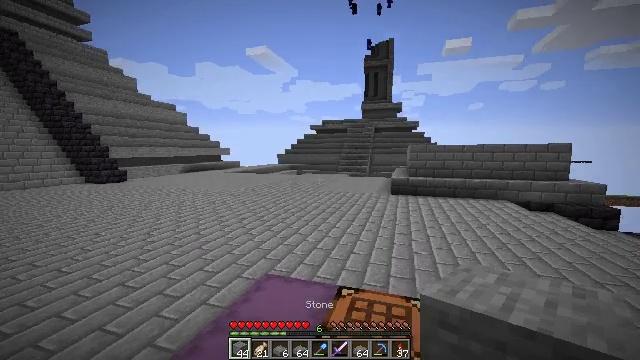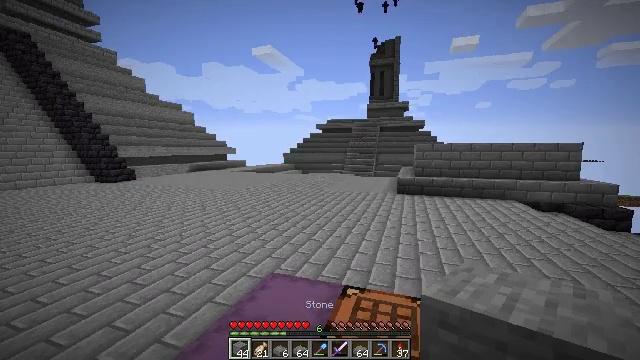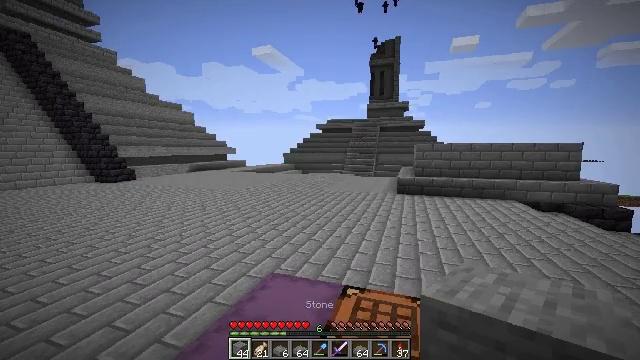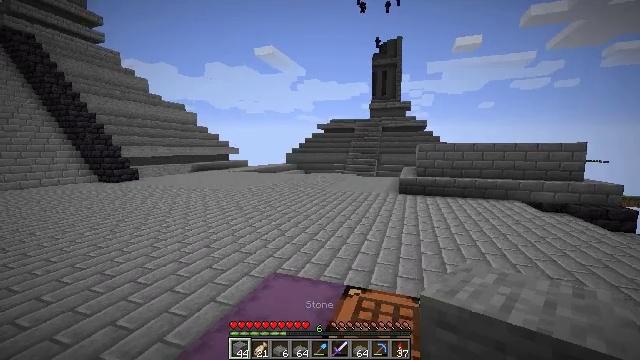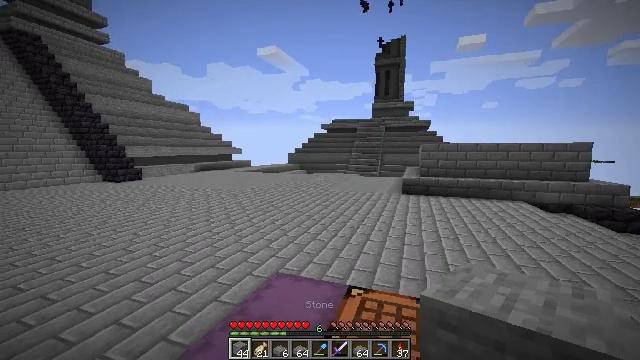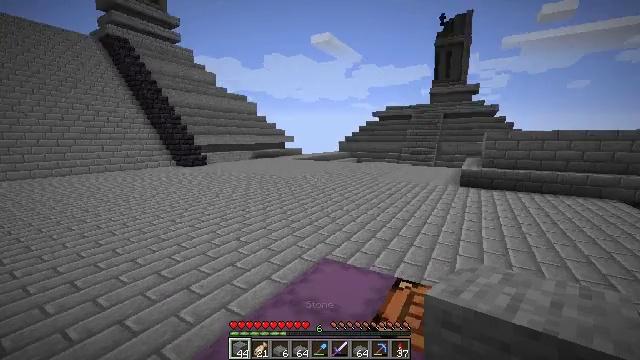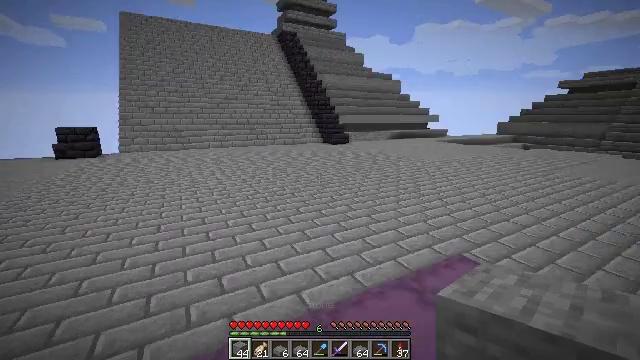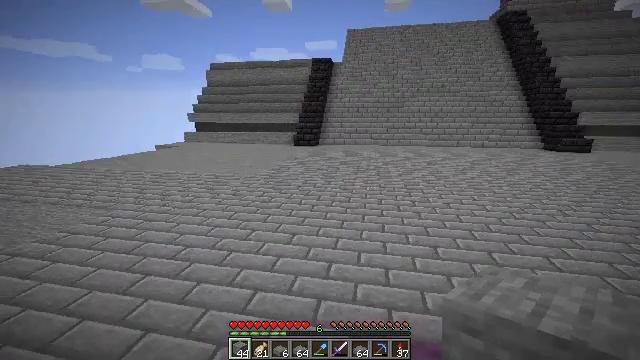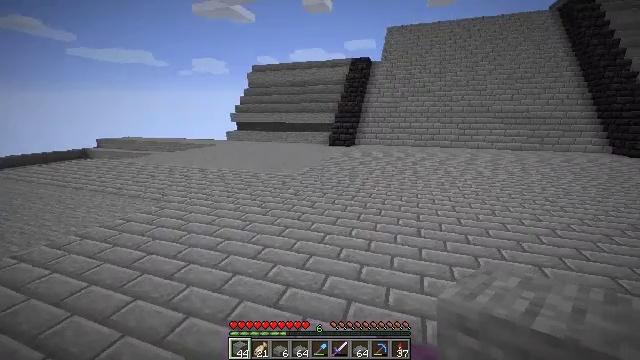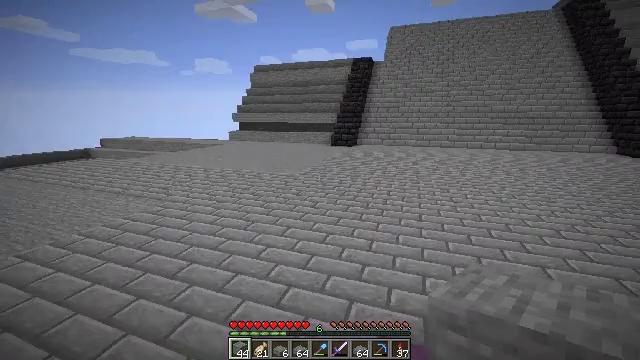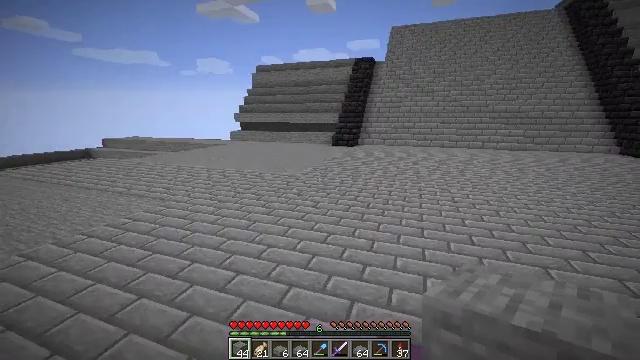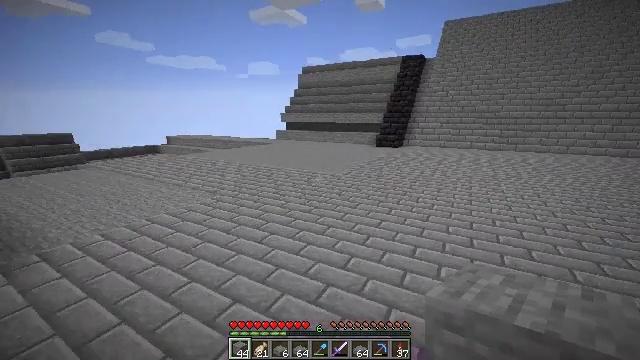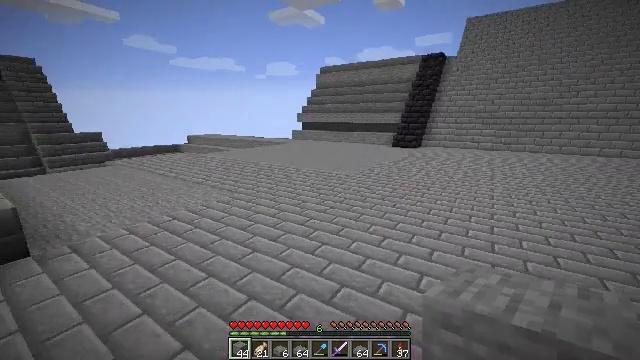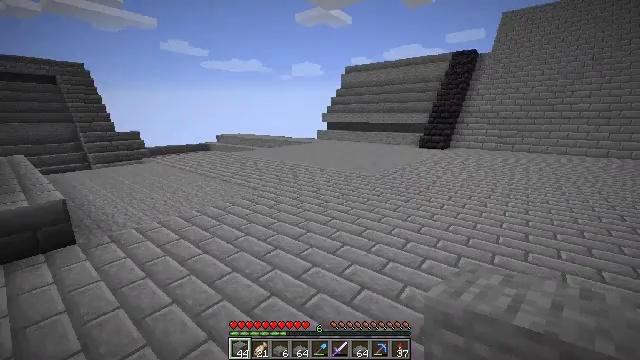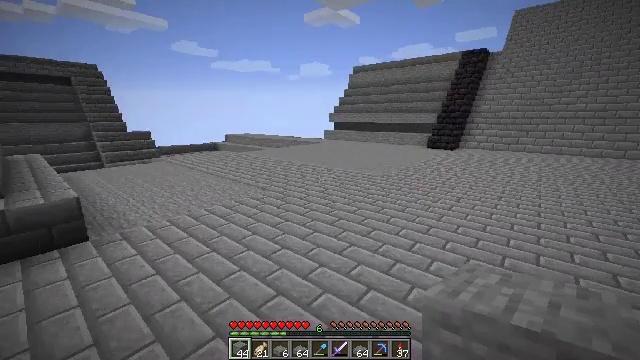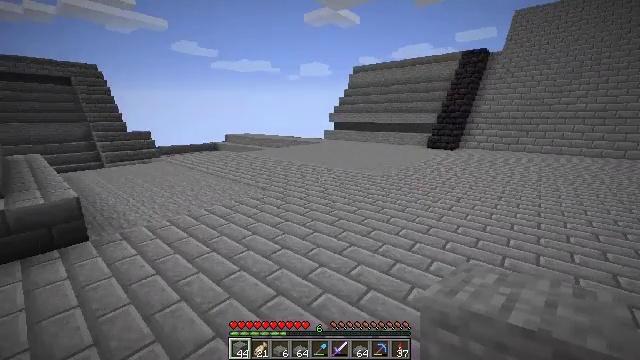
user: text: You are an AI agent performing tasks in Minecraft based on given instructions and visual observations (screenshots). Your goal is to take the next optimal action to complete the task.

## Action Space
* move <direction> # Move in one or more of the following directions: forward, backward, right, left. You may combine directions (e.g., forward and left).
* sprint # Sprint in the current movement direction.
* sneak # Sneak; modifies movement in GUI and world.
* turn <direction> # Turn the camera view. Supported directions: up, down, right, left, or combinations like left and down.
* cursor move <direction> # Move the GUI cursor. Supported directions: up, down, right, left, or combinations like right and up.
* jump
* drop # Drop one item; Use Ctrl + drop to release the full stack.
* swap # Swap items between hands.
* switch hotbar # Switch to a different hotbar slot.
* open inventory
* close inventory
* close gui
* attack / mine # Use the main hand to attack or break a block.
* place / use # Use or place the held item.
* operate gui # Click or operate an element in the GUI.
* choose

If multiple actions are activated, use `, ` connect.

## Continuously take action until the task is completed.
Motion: motion action
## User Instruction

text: Get a stone slab by crafting it.
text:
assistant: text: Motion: turn left
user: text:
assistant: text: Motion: no_op
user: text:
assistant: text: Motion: no_op
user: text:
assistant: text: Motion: no_op
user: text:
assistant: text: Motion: turn left and down
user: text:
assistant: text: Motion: turn left and down
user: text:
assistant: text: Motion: turn left
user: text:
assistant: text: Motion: turn left
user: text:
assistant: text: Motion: no_op
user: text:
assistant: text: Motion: no_op
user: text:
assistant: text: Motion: turn left
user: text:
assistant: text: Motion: turn left
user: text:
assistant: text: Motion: turn left
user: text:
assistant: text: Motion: turn left
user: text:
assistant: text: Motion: no_op
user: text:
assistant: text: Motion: no_op
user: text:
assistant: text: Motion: turn right and down
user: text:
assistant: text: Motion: turn right and down
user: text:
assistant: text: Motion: turn right
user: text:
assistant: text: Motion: turn right and down
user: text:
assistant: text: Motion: turn right and down
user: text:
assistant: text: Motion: no_op
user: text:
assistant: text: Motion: no_op
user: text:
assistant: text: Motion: turn left
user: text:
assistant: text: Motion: turn left and up
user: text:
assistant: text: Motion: turn left and up
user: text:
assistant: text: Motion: no_op
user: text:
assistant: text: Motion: no_op
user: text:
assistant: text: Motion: no_op
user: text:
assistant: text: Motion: open inventory